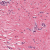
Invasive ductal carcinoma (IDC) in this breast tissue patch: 0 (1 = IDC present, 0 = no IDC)